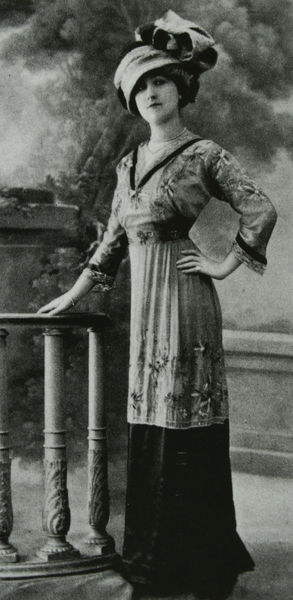
Titel: Frau in Nachmittagskleid von Beer
Künstler: Félix
Standort: viele Standorte
Institution: viele Standorte
Schlagwörter: feder, hand, himmel, kopf, schatten, weiß, wolken, ausschnitt, blumen, elegant, finger, frau, grau, hintergrund, hut, jahrhundertwende, kleid, licht, ohrring, pfeiler, raum, schwarz, säulen, blick, dame, gürtel, weg, wolke, mode, muster, rock, schleife, arm, band, falten, samt, spitze, stehen, bildnis, hände, portrait, porträt, brüstung, rauch, schlank, bestickt, pose, stickerei, stoff, saum, seide, taille, modell, kette, mauer, fabrik, ausdruck, dampf, treppe, unwetter, falte, jugendstil, atelier, geländer, rüschen, aufstützen, schick, foto, fotografie, maschine, stolz, blumenmuster, medaillon, balustrade, explosion, künstlerin, hüfte, ballustrade, kulisse, klei, wandbild, applikation, reformkleid, schnitzwerk, studio, v ausschnitt, balluster, baluster, gartenhaus, handlauf, aäume, carte de visite, ganzkörperportrait, samtband, saume, säume, v ausscnitt, v_ausschnitt